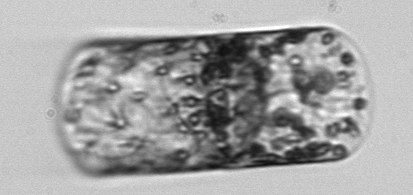
Label: Guinardia_flaccida